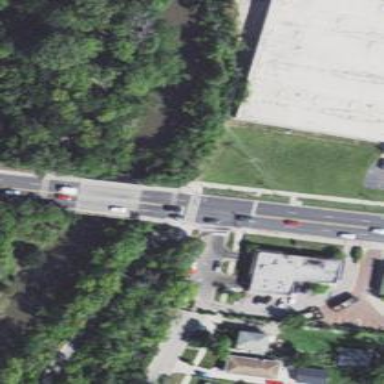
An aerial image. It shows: Footway crossing with line markings.